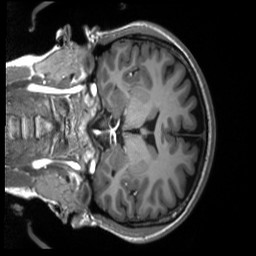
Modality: T1w
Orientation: coronal
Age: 36
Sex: female
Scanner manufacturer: siemens
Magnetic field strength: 3 T
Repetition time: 2.53 s
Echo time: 0.00219 s